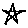
Label: star